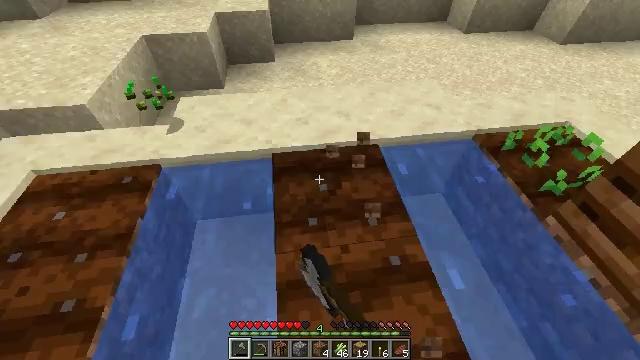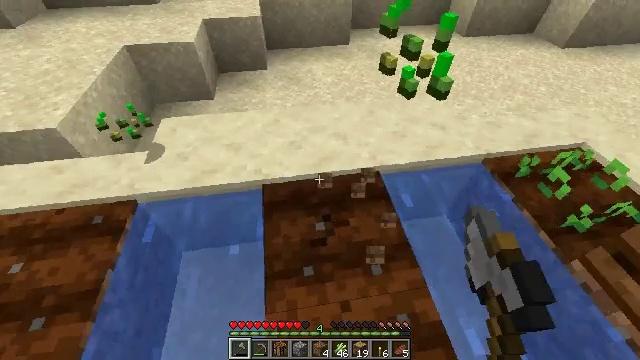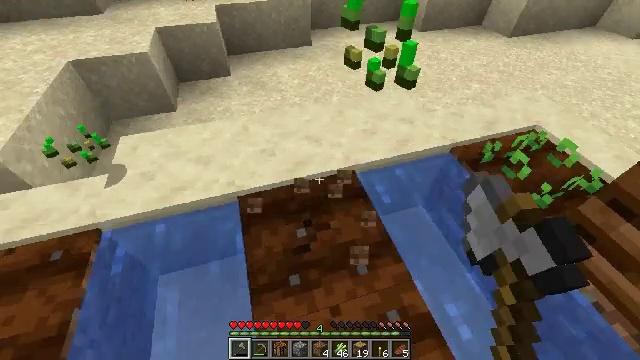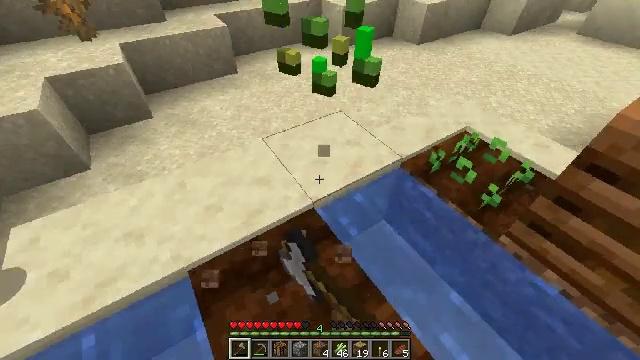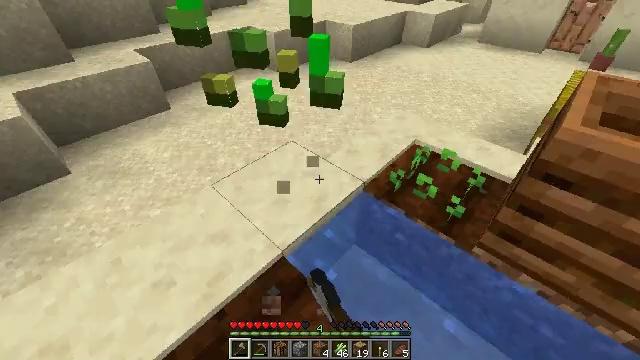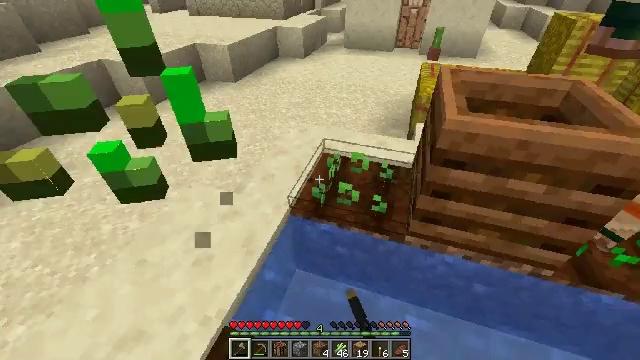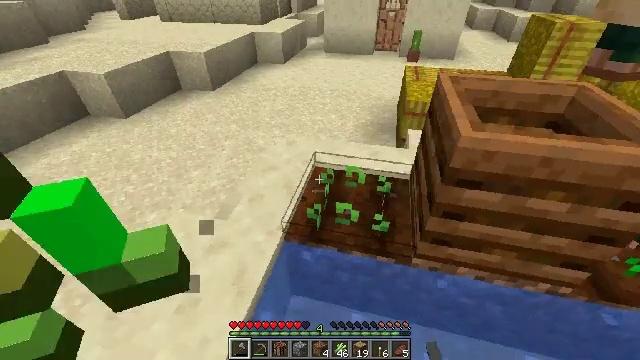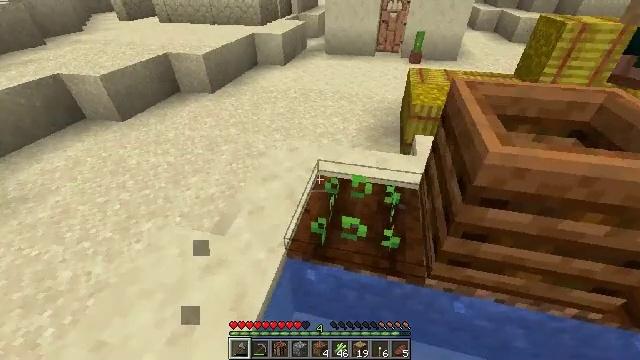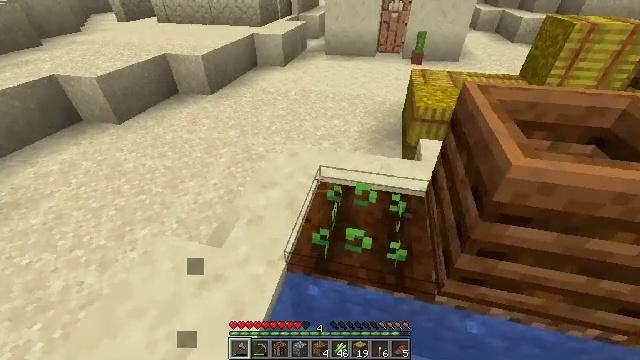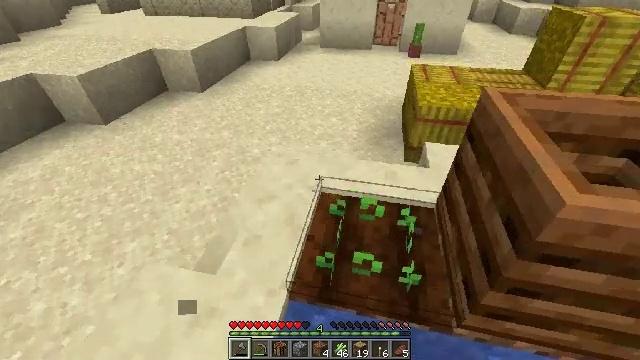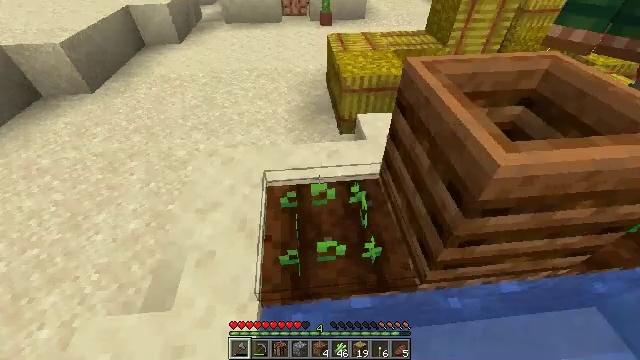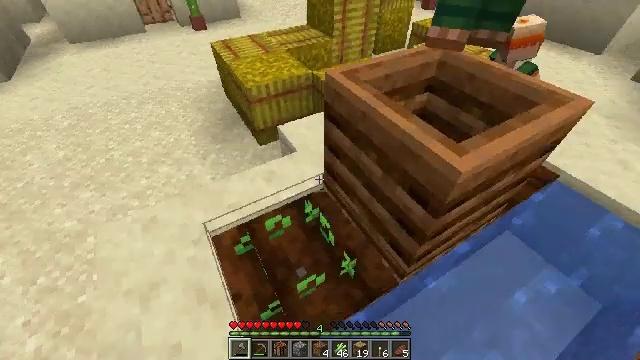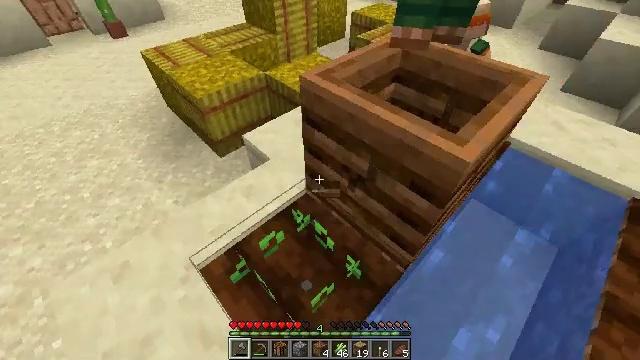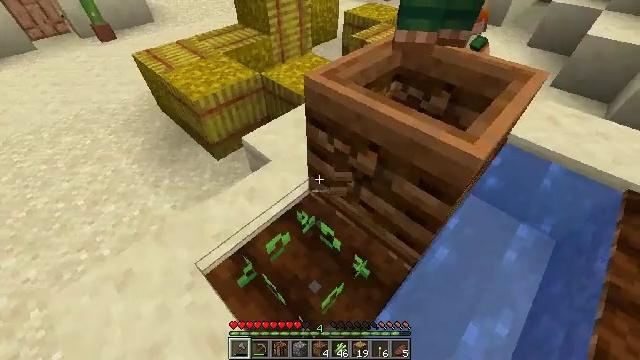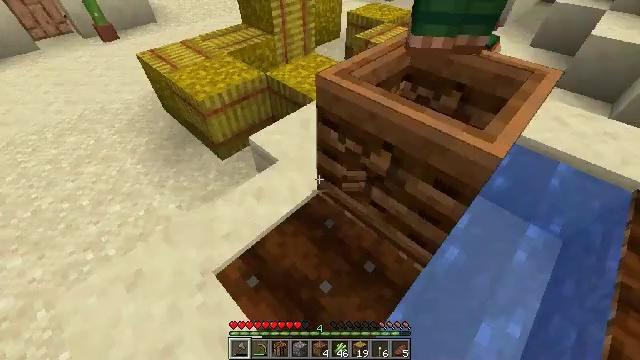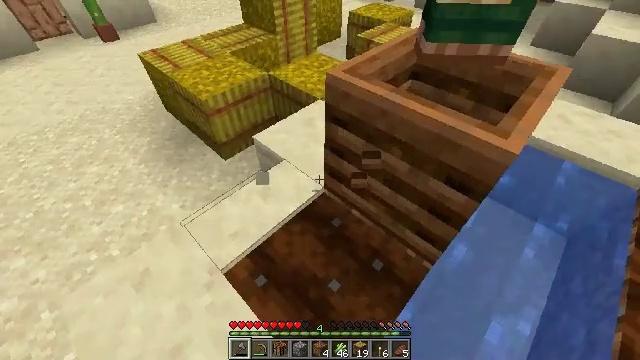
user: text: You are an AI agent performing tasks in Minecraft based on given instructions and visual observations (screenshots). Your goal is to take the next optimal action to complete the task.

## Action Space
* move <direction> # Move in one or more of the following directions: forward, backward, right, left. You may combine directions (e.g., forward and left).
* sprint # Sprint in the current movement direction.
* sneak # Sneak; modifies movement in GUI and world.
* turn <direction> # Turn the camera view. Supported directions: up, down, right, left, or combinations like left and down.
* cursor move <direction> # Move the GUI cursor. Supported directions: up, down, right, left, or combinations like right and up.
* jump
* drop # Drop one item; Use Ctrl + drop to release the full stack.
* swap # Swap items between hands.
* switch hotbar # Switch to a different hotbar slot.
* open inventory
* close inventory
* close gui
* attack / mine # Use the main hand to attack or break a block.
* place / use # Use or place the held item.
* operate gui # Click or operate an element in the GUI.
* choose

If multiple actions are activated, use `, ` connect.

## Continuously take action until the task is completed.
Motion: motion action
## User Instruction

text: Pull up beetroots from the soil.
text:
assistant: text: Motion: move forward, turn right, attack / mine
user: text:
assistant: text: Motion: move forward, turn right, attack / mine
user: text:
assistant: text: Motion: move forward, turn right and up, attack / mine
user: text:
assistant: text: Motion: move forward, turn right and up, attack / mine
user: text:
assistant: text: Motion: move forward, turn right and up
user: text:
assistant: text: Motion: move forward, turn right
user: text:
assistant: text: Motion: move forward
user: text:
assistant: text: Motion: move forward
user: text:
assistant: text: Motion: move forward and move left, turn right and down
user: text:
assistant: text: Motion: move forward and move left, turn right and down
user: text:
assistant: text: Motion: move forward and move left, turn right and down
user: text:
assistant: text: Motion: move left, turn right and down, attack / mine
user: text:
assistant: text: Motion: turn right, attack / mine
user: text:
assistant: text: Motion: attack / mine
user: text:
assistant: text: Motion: attack / mine
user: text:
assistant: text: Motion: attack / mine
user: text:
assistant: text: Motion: turn left
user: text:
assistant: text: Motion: no_op
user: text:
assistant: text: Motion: no_op